Current action and preconditions to check: trajectory_clear

Your task: For each precondition in the list above, predict whether it will hold at this action.

Consider the current scene as observed from the mobile robot's camera, and analyze the predicted future states of all dynamic agents (e.g., people, animals, vehicles, or any moving entities) within the NEXT SECOND.

IMPORTANT: Only answer "very likely" if you are absolutely certain—based on strong, clear evidence—that a dynamic agent will violate the precondition in the predicted future state. Do NOT answer "very likely" for unlikely, ambiguous, or low-probability risks.

Ask yourself for each precondition: Is there a high probability, with clear and convincing evidence, that the predicted future states of any dynamic agent will interfere with the predicted future state of the currently executing action within the NEXT SECOND, causing that precondition to fail?

Assess the risk level based on these predictions. Use "likely" or "very likely" if motions create a clear risk of interference.

Use "neutral" or "improbable" if agents are nearby but their predicted paths are clearly diverging or non-conflicting.

Failure Risk Categories: "very improbable", "improbable", "neutral", "likely", "very likely"

Answer Format: Output ONLY the probability_of_failure value from these categories: "very improbable", "improbable", "neutral", "likely", "very likely"

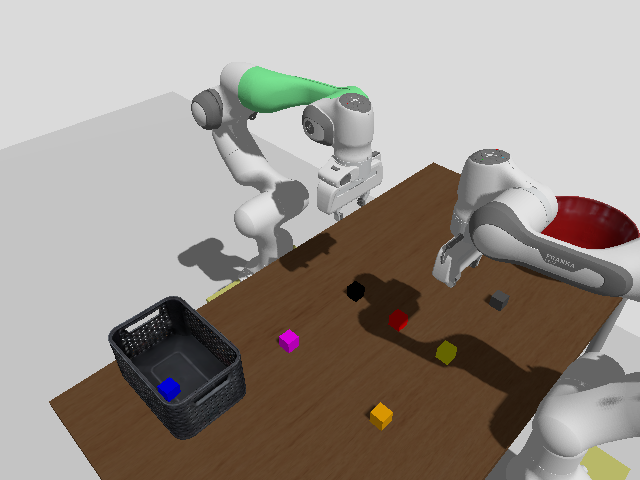

Answer: very improbable